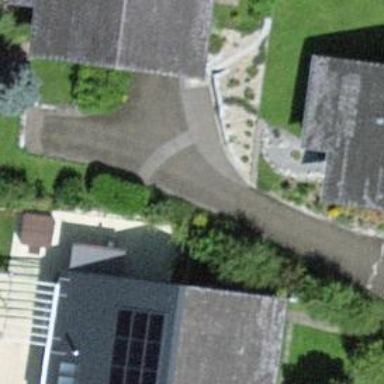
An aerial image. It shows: Alley classified as service road.